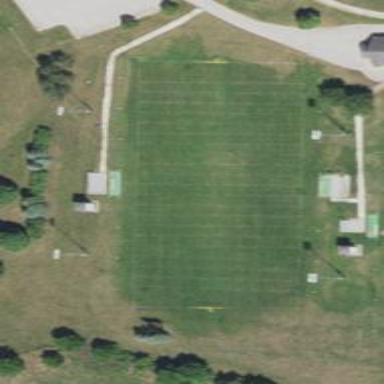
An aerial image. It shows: American football pitch for leisure and sport activities.